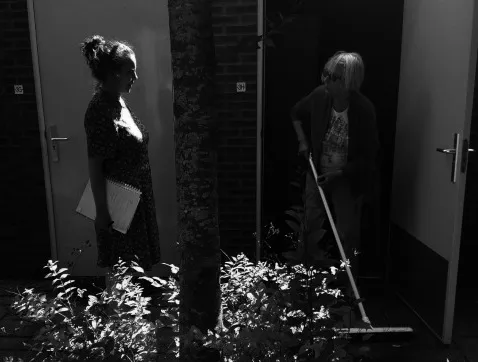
Afke finding a broomstick in her shed.
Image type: radiology (mri)